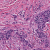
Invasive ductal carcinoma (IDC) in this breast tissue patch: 1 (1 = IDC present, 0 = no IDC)